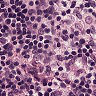
Metastatic tissue present: no